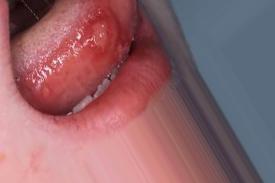
Condition: Mouth Ulcer